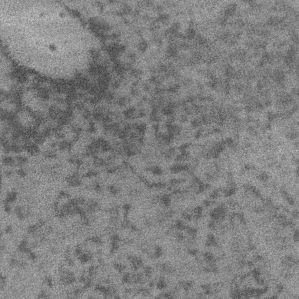
Label: frost